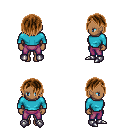
a pixel art fantasy rpg character, female body template, human, dark skin, teal long-sleeve shirt, magenta pants, brown bangs hairstyle, metal boots, four views (front, back, left, right), 2x2 character sprite sheet, small pixel art, hard edges, no anti-aliasing